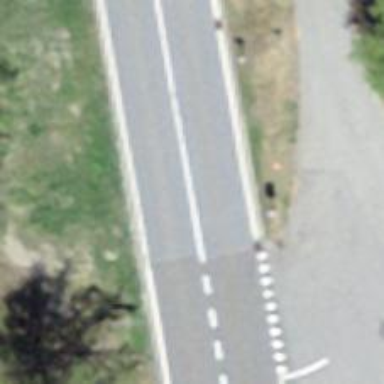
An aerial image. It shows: Primary road with asphalt surface.